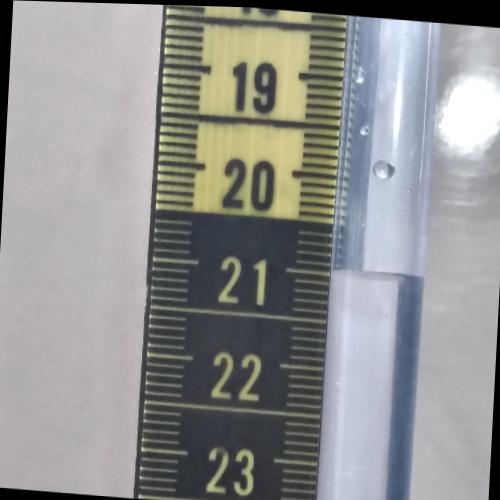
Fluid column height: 21.0 cm